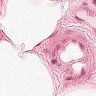
Metastatic tissue present: no